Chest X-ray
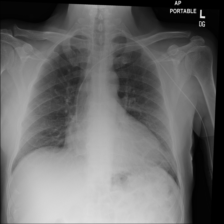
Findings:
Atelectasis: negative
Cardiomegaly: negative
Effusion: negative
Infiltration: negative
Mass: negative
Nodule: negative
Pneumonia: negative
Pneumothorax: negative
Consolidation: negative
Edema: negative
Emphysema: negative
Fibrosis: negative
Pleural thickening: negative
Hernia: negative